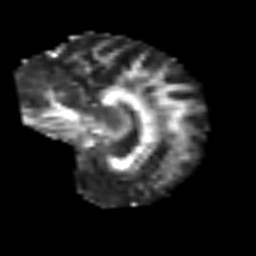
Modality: FA
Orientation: sagittal
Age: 62
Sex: female
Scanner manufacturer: siemens
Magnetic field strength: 3 T
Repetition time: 3.2 s
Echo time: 0.081 s